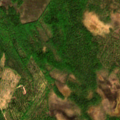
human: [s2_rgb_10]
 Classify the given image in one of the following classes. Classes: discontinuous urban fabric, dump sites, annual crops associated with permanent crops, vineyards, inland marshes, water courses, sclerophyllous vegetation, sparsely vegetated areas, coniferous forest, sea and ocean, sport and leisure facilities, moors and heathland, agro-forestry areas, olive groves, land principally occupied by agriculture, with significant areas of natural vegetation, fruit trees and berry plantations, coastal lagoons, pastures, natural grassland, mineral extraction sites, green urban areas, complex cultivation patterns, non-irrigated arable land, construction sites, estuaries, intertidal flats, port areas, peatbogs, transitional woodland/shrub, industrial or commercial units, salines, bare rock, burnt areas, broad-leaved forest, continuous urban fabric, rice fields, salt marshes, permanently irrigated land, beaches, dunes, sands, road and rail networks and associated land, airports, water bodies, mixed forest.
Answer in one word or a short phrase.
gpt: mixed forest, transitional woodland/shrub, peatbogs